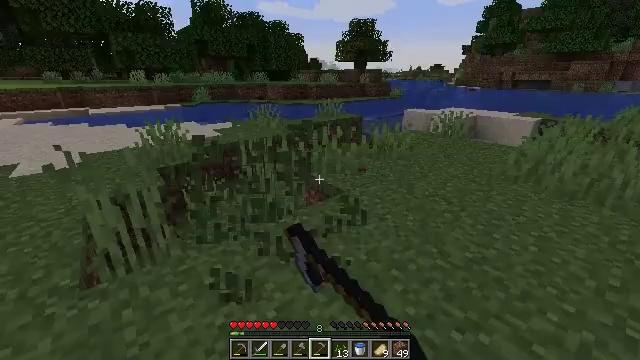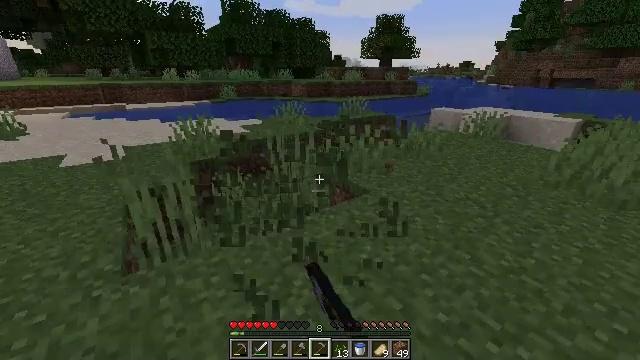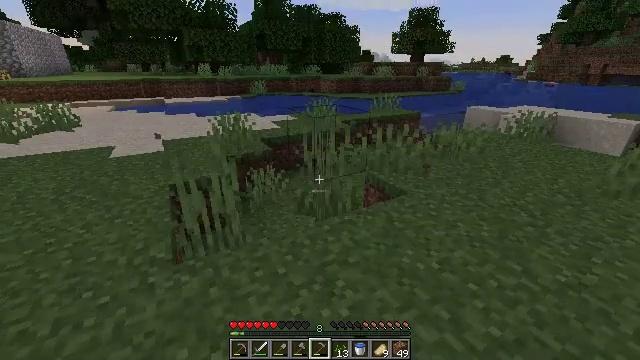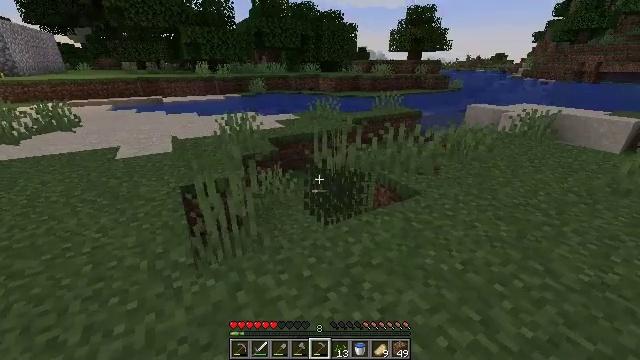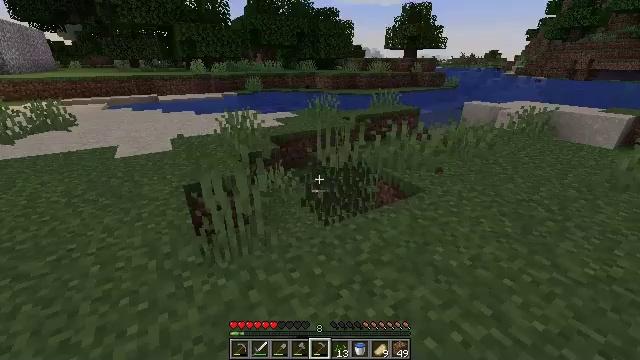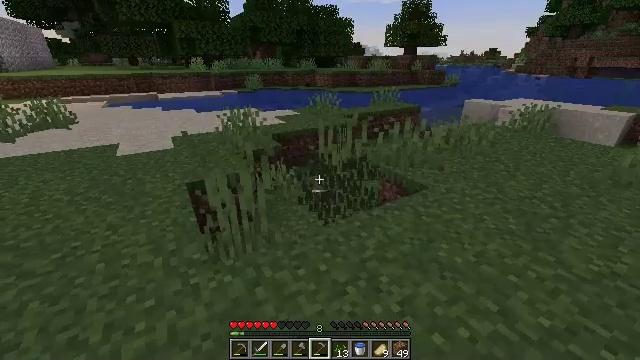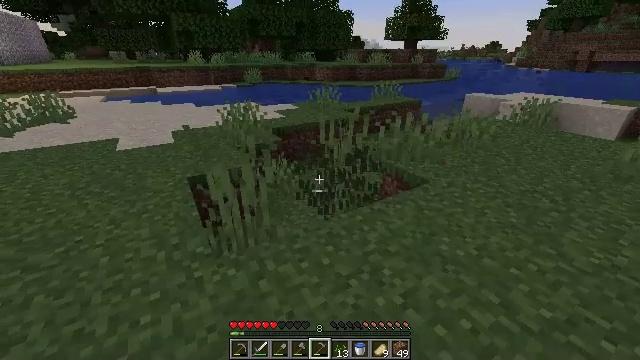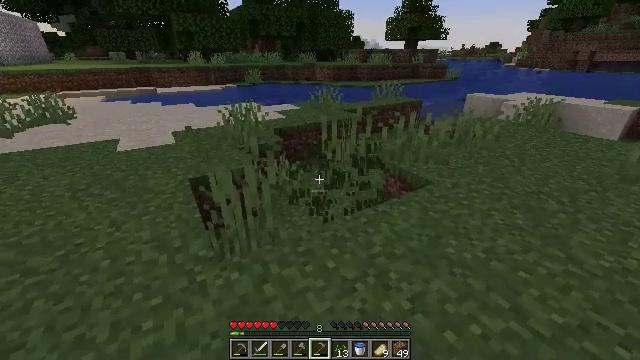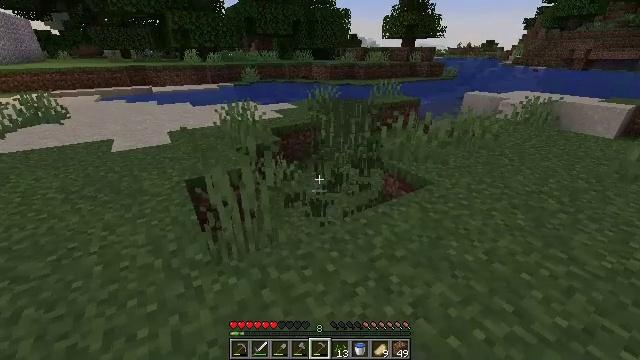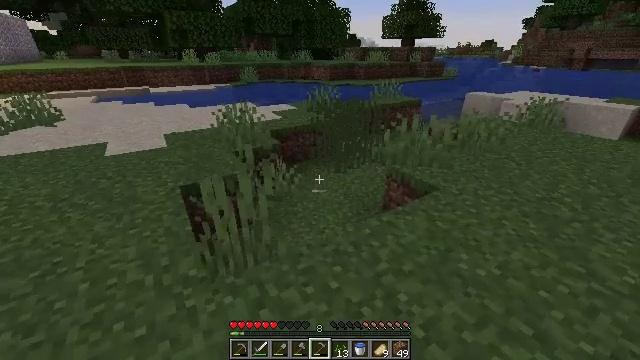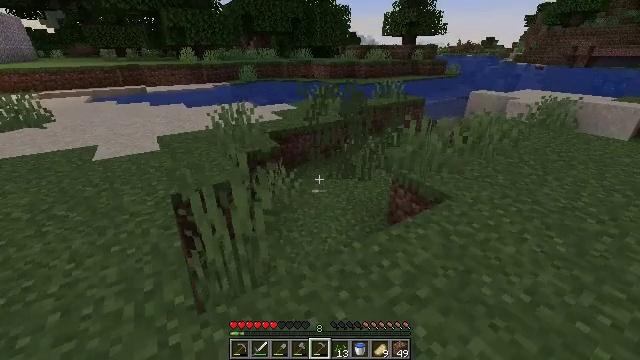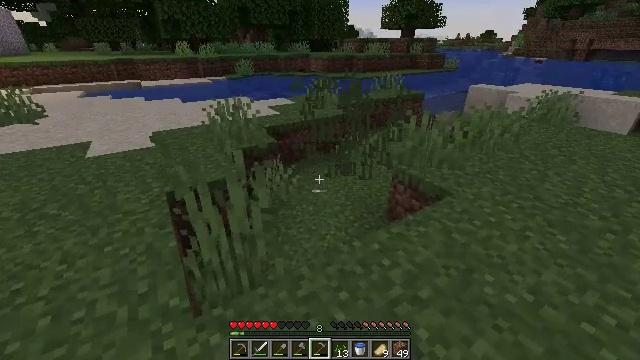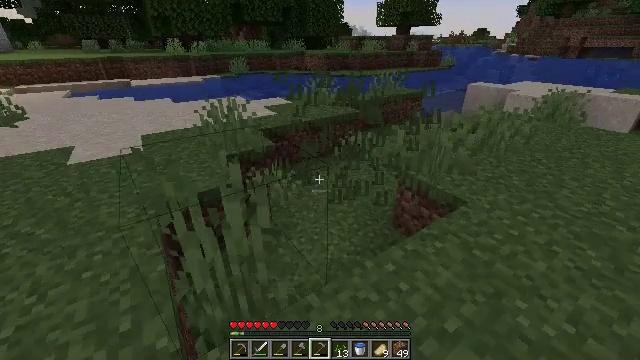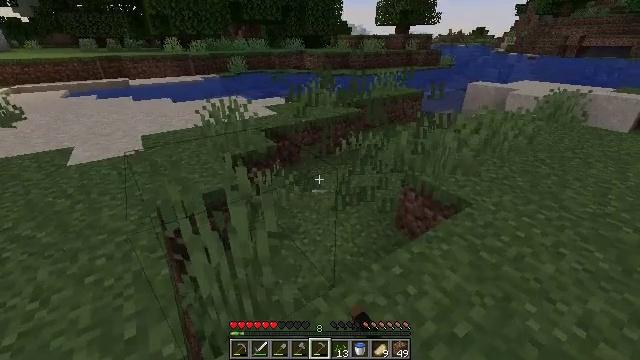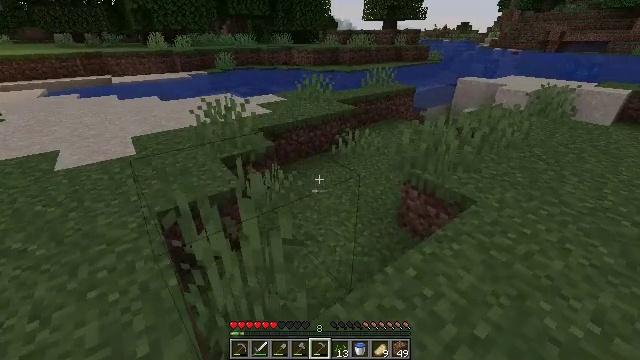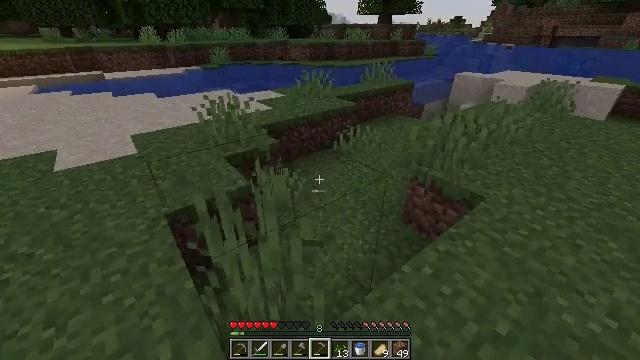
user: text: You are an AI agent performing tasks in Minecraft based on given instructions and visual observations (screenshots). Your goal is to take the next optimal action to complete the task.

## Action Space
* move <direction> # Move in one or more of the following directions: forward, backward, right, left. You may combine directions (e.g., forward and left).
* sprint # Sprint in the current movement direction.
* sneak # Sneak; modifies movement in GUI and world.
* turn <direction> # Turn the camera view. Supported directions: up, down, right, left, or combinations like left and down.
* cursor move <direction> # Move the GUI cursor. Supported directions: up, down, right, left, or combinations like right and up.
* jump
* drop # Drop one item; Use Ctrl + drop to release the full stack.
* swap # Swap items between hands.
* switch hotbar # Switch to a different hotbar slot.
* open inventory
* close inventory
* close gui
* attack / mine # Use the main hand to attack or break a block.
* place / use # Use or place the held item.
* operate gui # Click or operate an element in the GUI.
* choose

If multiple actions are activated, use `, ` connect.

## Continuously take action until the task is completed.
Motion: motion action
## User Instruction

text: Clear away tall grass.
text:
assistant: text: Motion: move left, turn left
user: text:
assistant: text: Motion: move left, turn left
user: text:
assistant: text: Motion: move left, attack / mine
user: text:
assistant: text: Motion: turn right, attack / mine
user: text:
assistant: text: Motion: attack / mine
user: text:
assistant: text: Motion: turn down
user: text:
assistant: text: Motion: move forward, attack / mine
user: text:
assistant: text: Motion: move forward, attack / mine
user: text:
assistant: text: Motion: move forward, attack / mine
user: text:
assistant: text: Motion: move forward, attack / mine
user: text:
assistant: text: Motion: move forward, turn down
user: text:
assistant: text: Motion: move left, turn right, attack / mine
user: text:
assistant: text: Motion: move left, attack / mine
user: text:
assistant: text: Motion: move left, turn right, attack / mine
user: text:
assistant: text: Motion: move left, turn right
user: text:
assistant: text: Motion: move left, turn right and down, attack / mine
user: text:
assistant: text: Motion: turn right, attack / mine
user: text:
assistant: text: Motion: attack / mine
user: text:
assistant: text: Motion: turn right and down
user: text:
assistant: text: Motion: turn right and down
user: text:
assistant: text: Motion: attack / mine